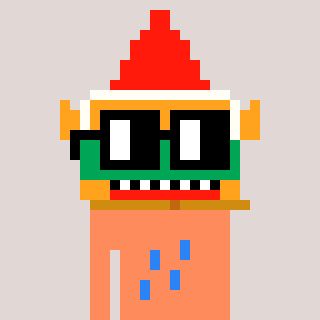
a pixel art character with square black glasses, a gnome-shaped head and a peachy-colored body on a warm background